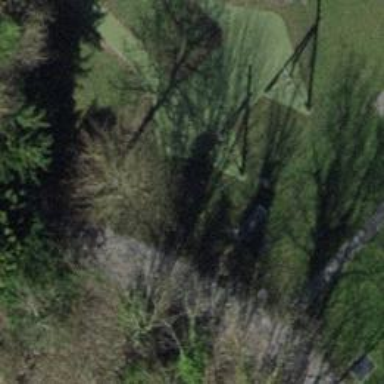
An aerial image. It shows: Playground featuring zipwire.